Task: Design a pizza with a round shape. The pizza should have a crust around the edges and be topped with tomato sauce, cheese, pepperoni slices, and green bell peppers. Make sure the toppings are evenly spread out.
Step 92:
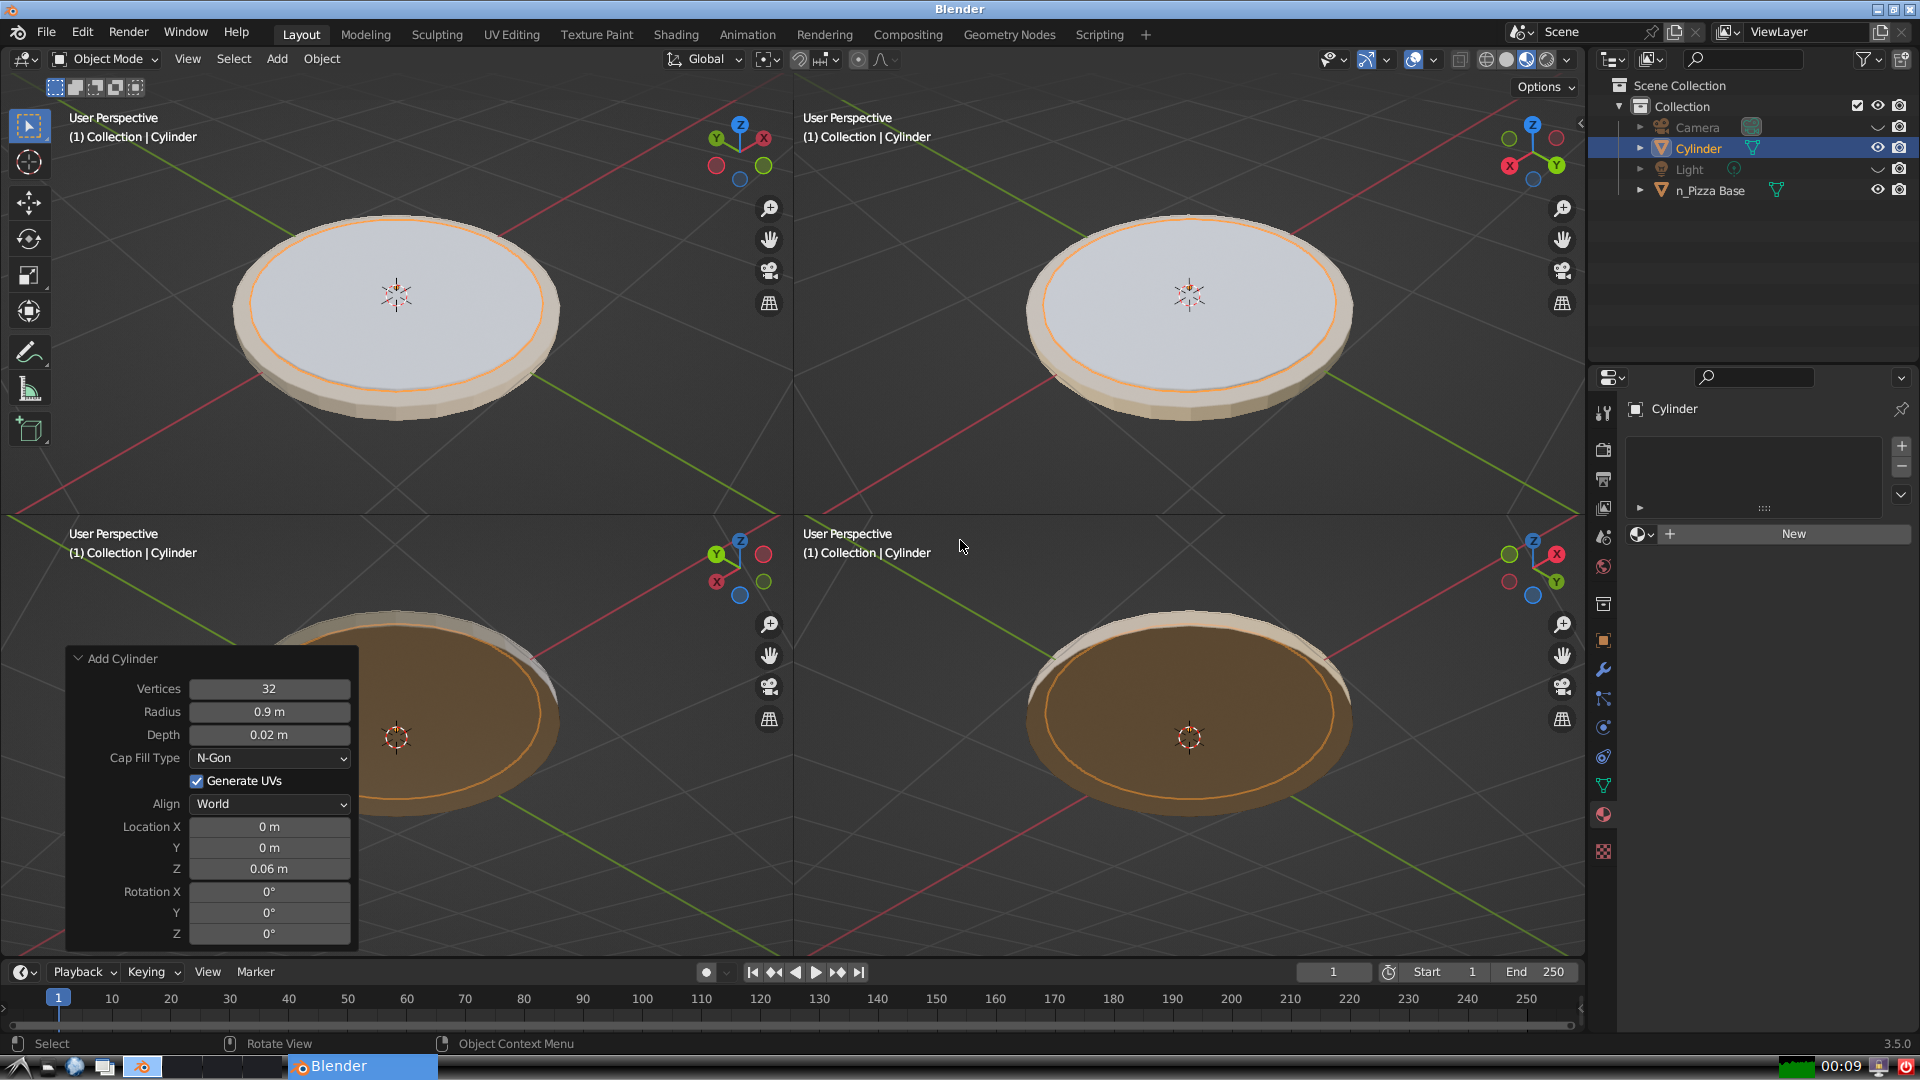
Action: {"mouse_move": [1608, 631]}